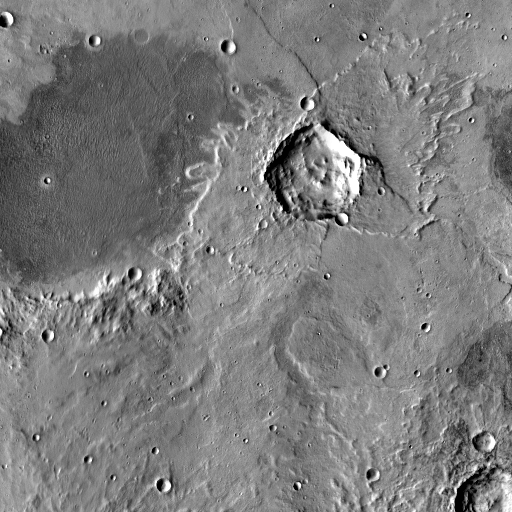
Crater classes present: Background, Other, Layered, Buried, Secondary